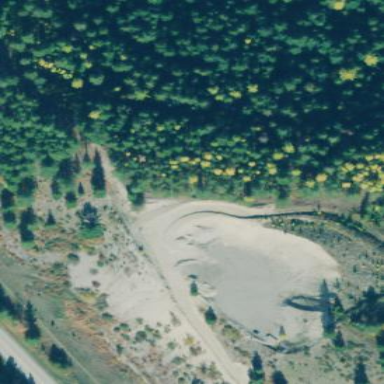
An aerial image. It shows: Quarry area.